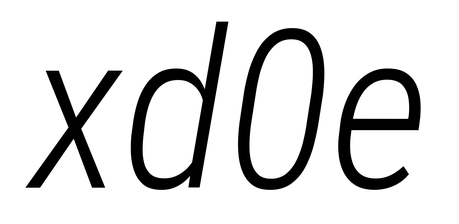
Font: Roboto-Italic_Condensed_Light_Italic